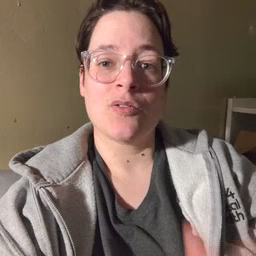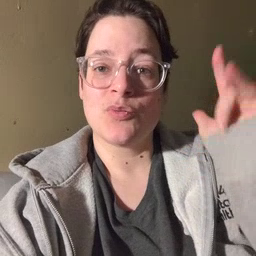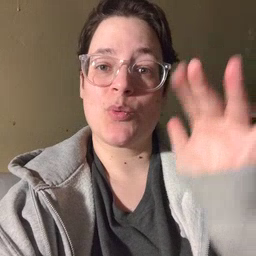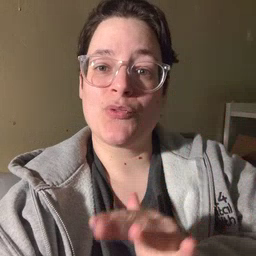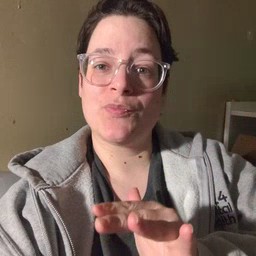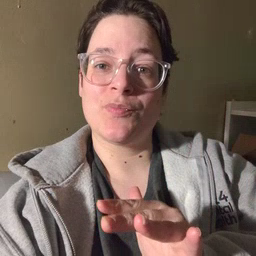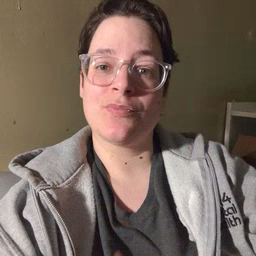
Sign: snow